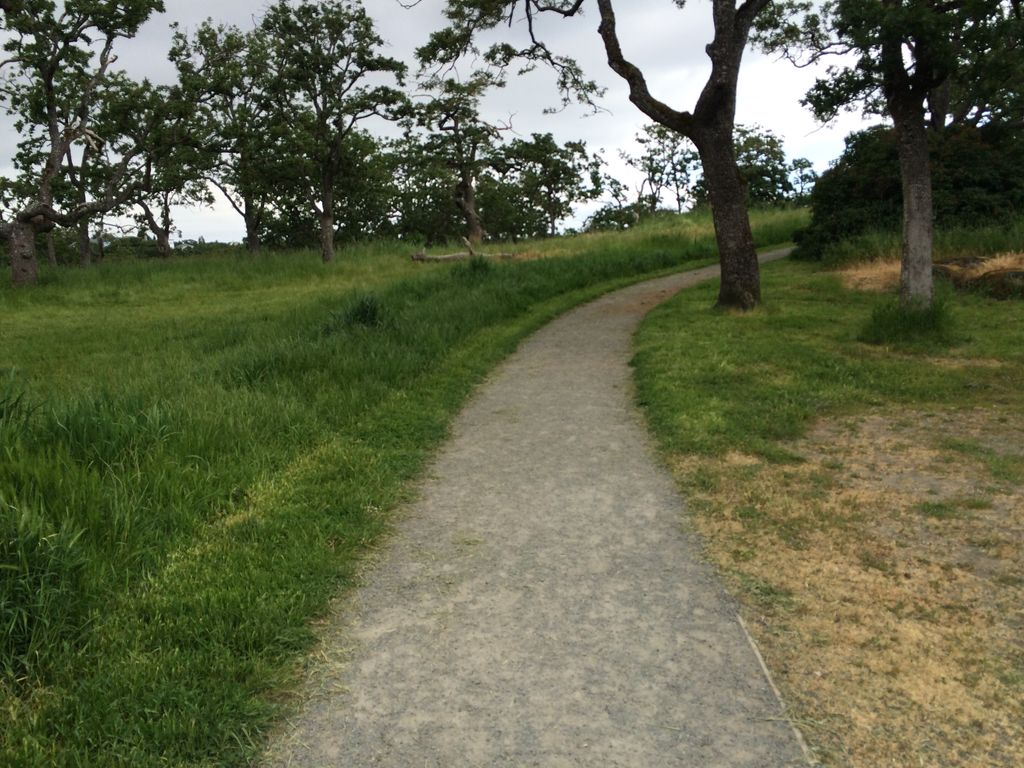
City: victoria